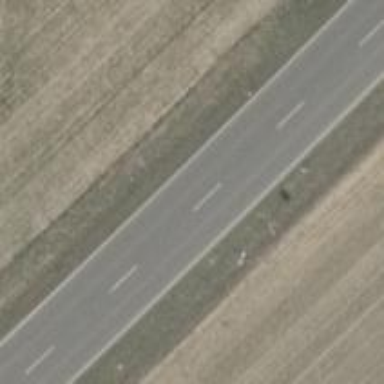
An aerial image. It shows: Primary road with asphalt surface.